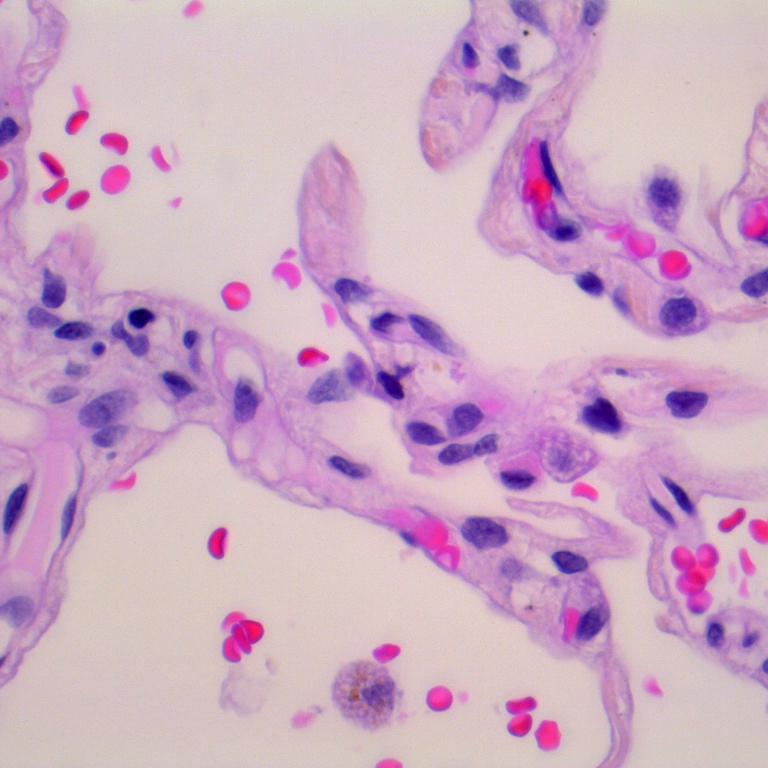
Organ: lung
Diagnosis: benign